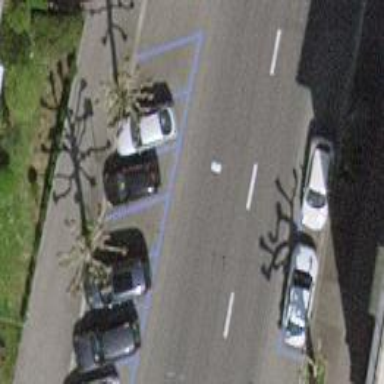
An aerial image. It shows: Street side parking area.